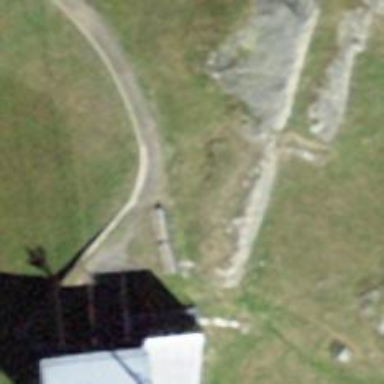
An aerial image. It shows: Bench.